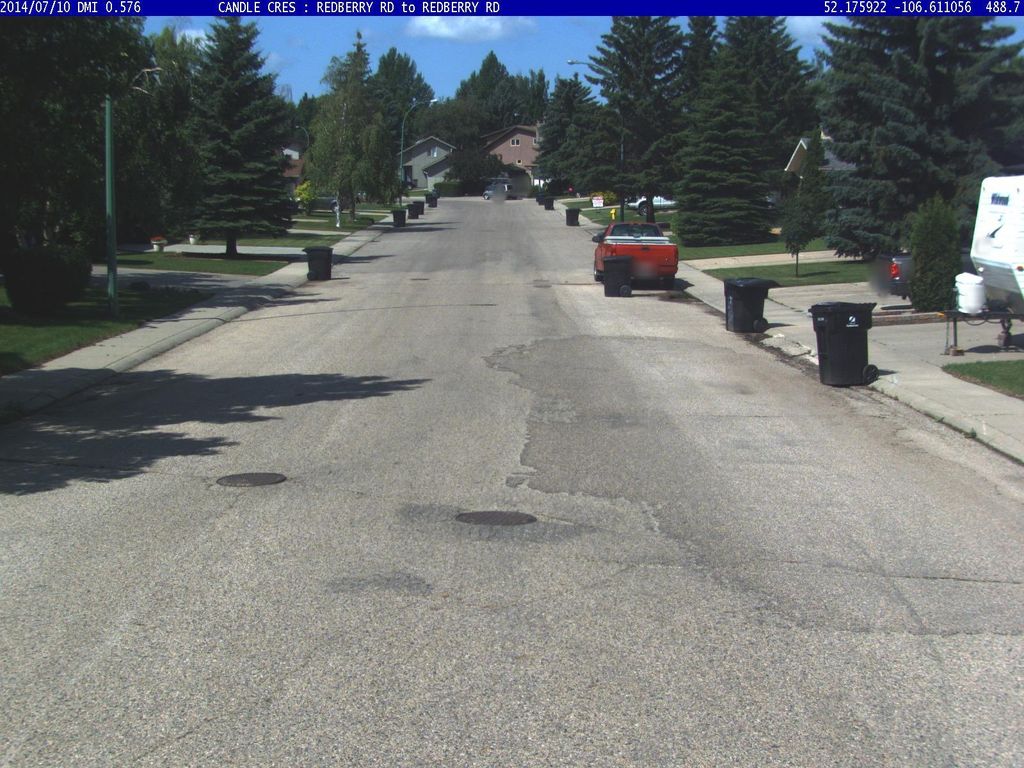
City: saskatoon